This is a demodulated (Hilbert-envelope) spectrum computed from a bearing vibration snapshot; the dashed markers indicate where each bearing fault type would appear (BPFO, BPFI, BSF, FTF). Based on the visible evidence, which condition applies: normal, inner_race, outer_race, ball?
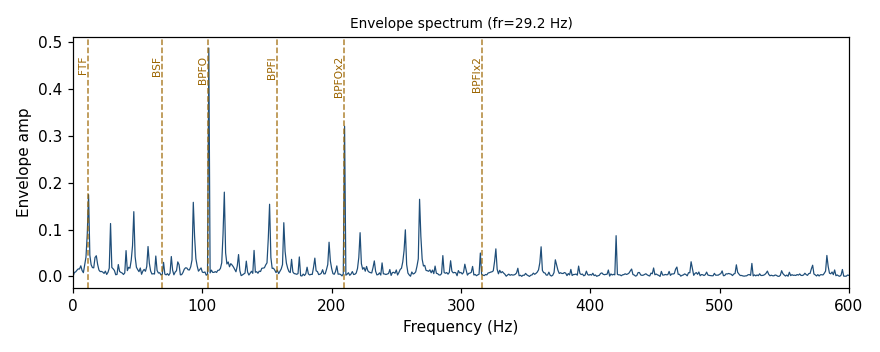
Answer: outer_race